Question: I think I need the help of a wiser Front End coding Ninja today.
So right now I have some social media icons in my header where on rollover I want the img background color of the icons to change as well as the text color.
Now the way I have my li's setup both items (icon background and text color) will change if I rollover the icon images, however it does not happen when I only roll over the text. When I rollover only the text link, only the text color changes and not the icon background.
You can see this here:
<URL>
'''
<div id="social_media">
<ul id="social_icons">
<li class="mail_chimp"><script type="text/javascript" language="JavaScript" src="http://athenasweb.us5.list-manage.com/subscriber-count?b=37&amp;u=d789790b-2a29-4119-8a43-0d71267eb0d7&amp;id=bc095e8eb4"></script></li>
<a href="#" title="Subscribe to our Newsletter"><li class="social_li ico_newsletter"><p class="float-left">Get Email Newsletter</p><img src="http://s433108212.onlinehome.us/img/ico_newsletter.png" alt="Newsletter"/></a></li>
<a href="http://facebook.com/athenasweb" title="Like our Facebook Page"><li class="social_li ico_facebook"><p class="float-left">Our Facebook Page</p><img src="http://s433108212.onlinehome.us/img/ico_facebook.png" alt="Facebook"/></a></li>
<a href="http://twitter.com/athenas_web" title="Follow on Twitter"><li class="social_li ico_twitter"><p class="float-left">Follow us on Twitter</p><img src="http://s433108212.onlinehome.us/img/ico_twitter.png" alt="Twitter"/></a></li>
<!-- <li><p>RSS Feed</p><img src="img/icon_rss.png" alt="RSS"/></li> -->
</ul>
</div><!-- social_media -->
'''
Current CSS:
'''
.social_li { list-style-type:none; font-family: 'Raleway', sans-serif; line-height: 32px; font-size: 16px; font-weight: 700; cursor: pointer; }
.social_li a { color:#4098db; }
.social_li a:hover { color:#fff; }
.social_li p { float: right; text-align: left; }
.ico_newsletter img, .ico_facebook img, .ico_twitter img {
border-radius: 50%;
width: 35px;
height: 35px;
background: #cc0033;
background-position:top center;
}
.ico_newsletter img {
background: #cc0033;
}
.ico_facebook img {
background: #064771;
}
.ico_twitter img {
background: #00aced;
}
.social_li img:hover {
background: #666;
}
'''
Now I thought I needed to update this line:
'''
.social_li a:hover { color:#fff; }
'''
I tried:
'''
.social_li a:hover { color:#fff; background:#666; }
'''
However that produced this result when I rolled over just the text:

I believe that's because I can't make the a:hover control the specific img background.
Has anyone else tried this before? Thoughts? :)
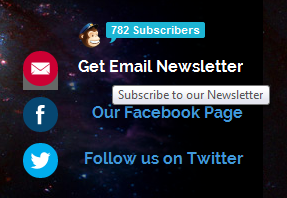
Answer: Look at the top two answers <URL>.
Basically, jQuery might be your best option.